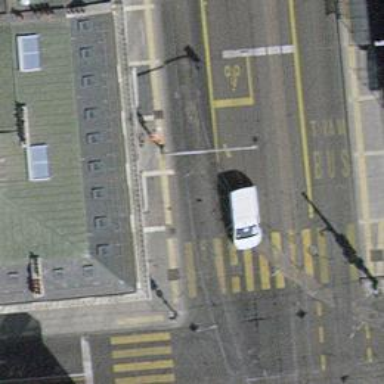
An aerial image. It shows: Road with traffic signals.